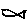
Label: fish